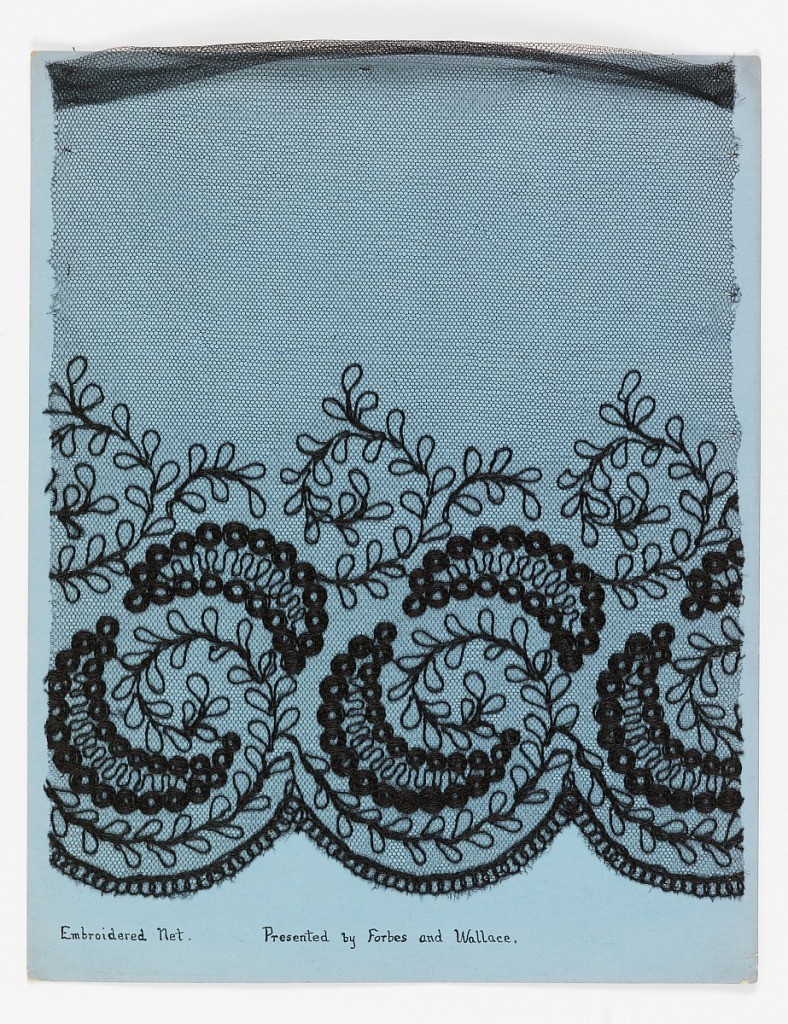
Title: Machine-made openwork samples
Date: ca. 1910
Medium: cardboard, linen, silk, metallic Technique: linen embroidery with ground cloth dissolved Examples of embroidery on net produced by the Schiffli machine Metallic embroidery on net Machine-made openwork in imitation of hand-embroidered net Mostly floral and a few geometric patterns, some designs described as "Spanish" Imitation hand-made filet Machine filet Imitation filet crochet Ploven (burnt-out lace) Fancy curtain lace made on the Levers machines Real filet (handmade) next to Machine-made filet Spotted curtain nets, made chiefly at Nottingham, England and Caudry, France.
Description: Samples of machine-made openwork and several examples of hand made lace mounted on boards. They imitate hand-embroidered net, crochet, or needlepoint.  All are floral patterns plus a few of early 1920's geometric style.
"Embroidered net" produced by the Schiffli Machine.